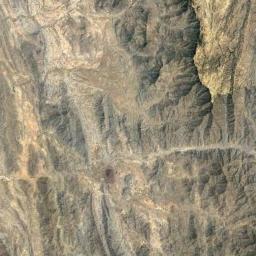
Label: mountain